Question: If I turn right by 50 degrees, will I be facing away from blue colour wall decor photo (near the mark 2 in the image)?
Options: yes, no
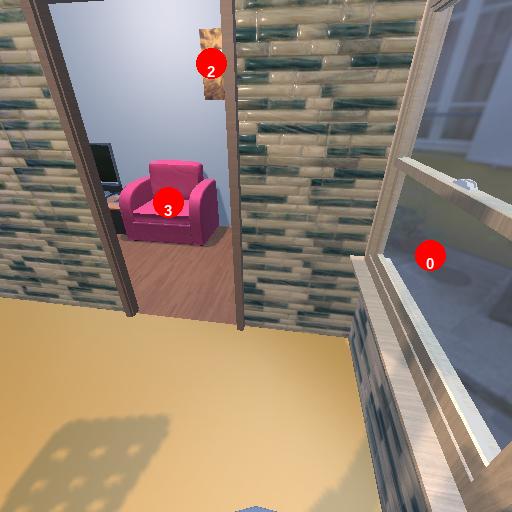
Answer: yes